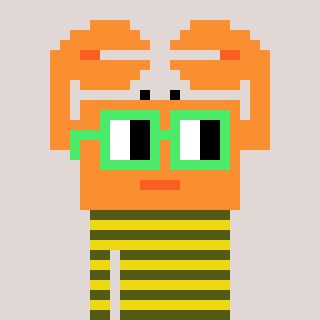
a pixel art character with square light green glasses, a crab-shaped head and a yellow-colored body on a warm background